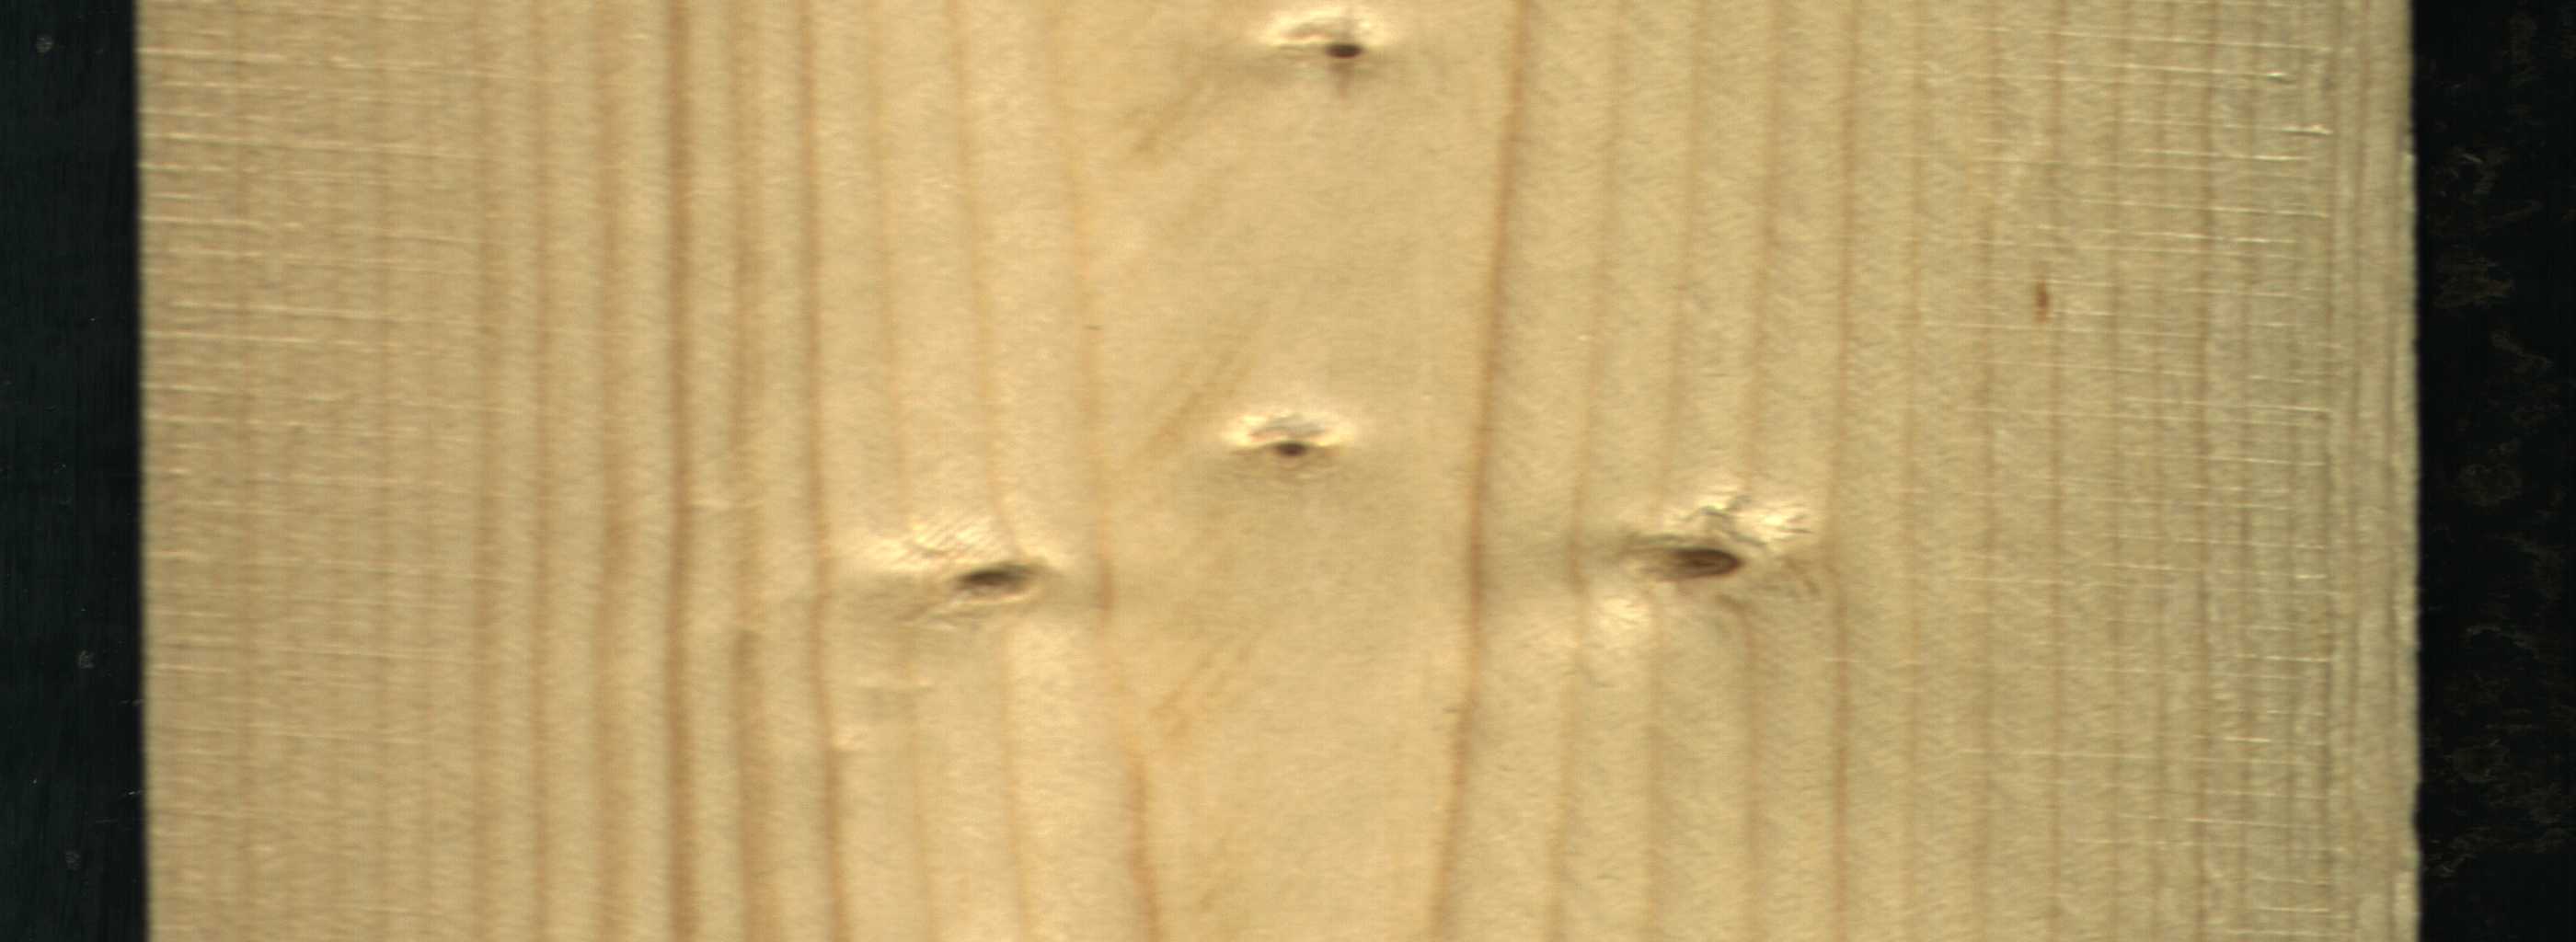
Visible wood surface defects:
Dead_Knot
Dead_Knot
Live_Knot
Live_Knot